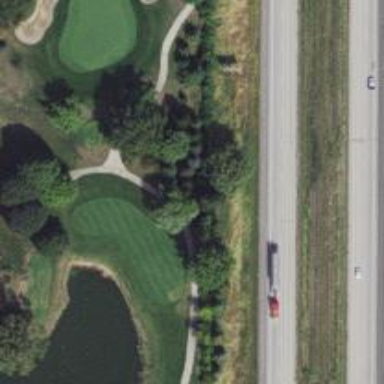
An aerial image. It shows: Footway that doubles as golf path.